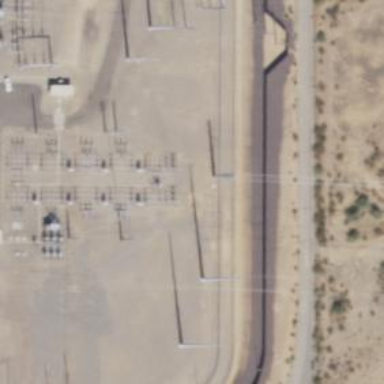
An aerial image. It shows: Switch used for power control.